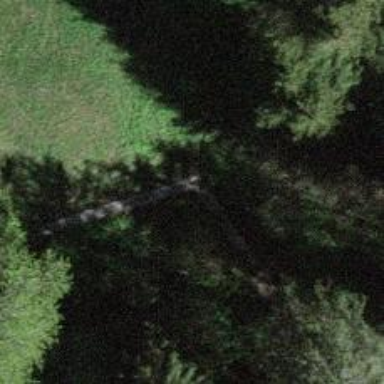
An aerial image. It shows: Path.